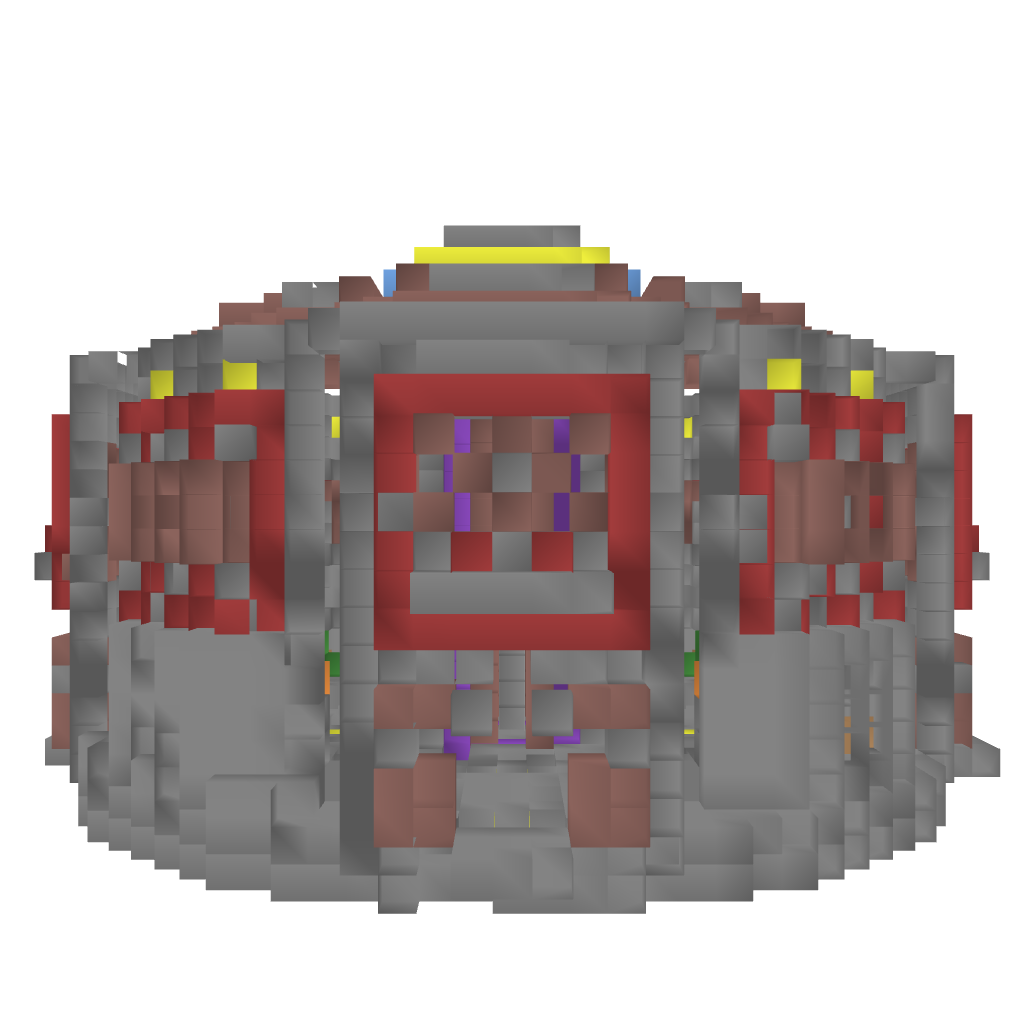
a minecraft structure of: Nether Hub bad low quality